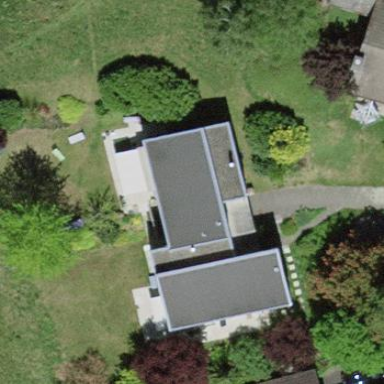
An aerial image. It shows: Simple house.